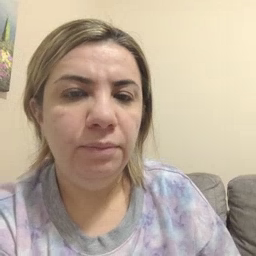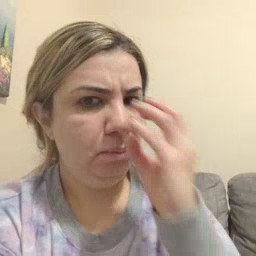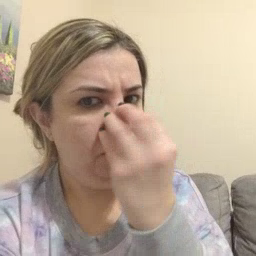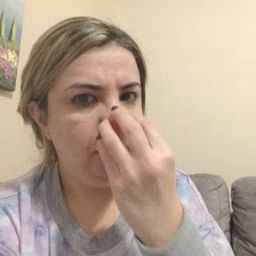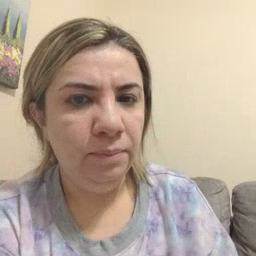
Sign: clown